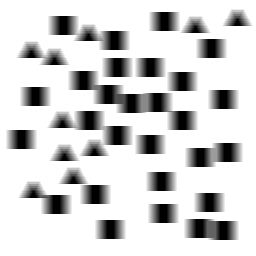
Squares: 28
Triangles: 10
Stars: 0
Total shapes: 38